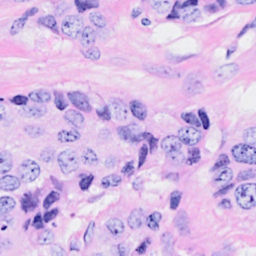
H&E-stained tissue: Breast